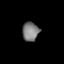
Tissue: lung
Cell type: Fibroblasts
Senescence score: 0.5418
Nuclear area (px): 309
Mean DAPI intensity: 123.21